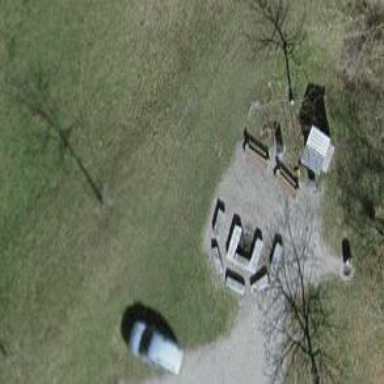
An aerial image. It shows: BBQ amenity.